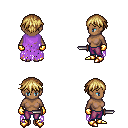
a pixel art fantasy rpg character, female body template, human, dark skin, maroon tattered cape, magenta pants, blonde short bangs hairstyle, gold gloves, gold boots, dagger, four views (front, back, left, right), 2x2 character sprite sheet, small pixel art, hard edges, no anti-aliasing